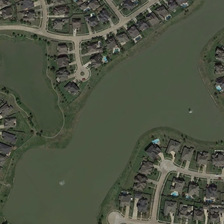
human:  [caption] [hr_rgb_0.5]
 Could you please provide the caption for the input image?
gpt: the curly pond is surrounded by tiny villas .

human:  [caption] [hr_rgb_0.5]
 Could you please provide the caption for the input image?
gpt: it is a dense residential area on the bank of this pond .

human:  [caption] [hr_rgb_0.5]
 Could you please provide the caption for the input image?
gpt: there are two ponds surrounded by houses  one of with has two fountains .

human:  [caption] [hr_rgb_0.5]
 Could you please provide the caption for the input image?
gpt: there are two ponds surrounded by houses  one of with has two fountains .

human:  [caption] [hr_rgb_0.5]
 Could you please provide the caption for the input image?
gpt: two irregular ponds are surrounded by many gray buildings .